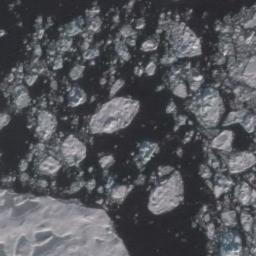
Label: sea_ice